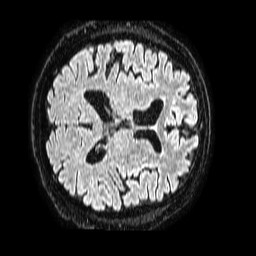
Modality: FLAIR
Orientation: axial
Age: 64
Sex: male
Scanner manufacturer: philips
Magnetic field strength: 1.5 T
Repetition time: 4.8 s
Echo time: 0.3 s